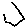
Label: hexagon